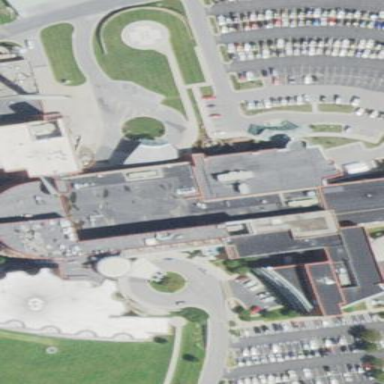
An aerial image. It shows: Hospital building.